Interaction volume radius: 5 \u00c5
Interaction volume height: 10 \u00c5
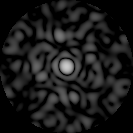
Disorder parameter: 0.798